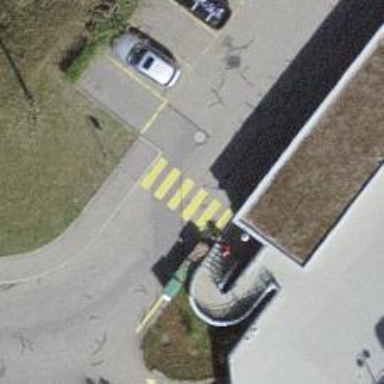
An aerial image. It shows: Uncontrolled zebra crossing on the road.